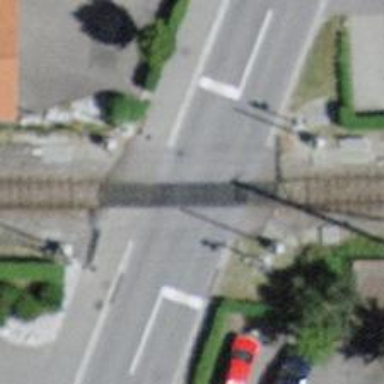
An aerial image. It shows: Level crossing on the railway with lights and double half barrier.